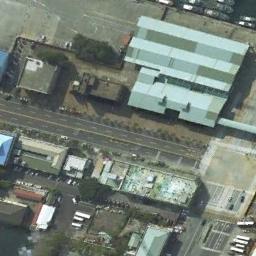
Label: industrial_area